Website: home-depot
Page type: account-dashboard
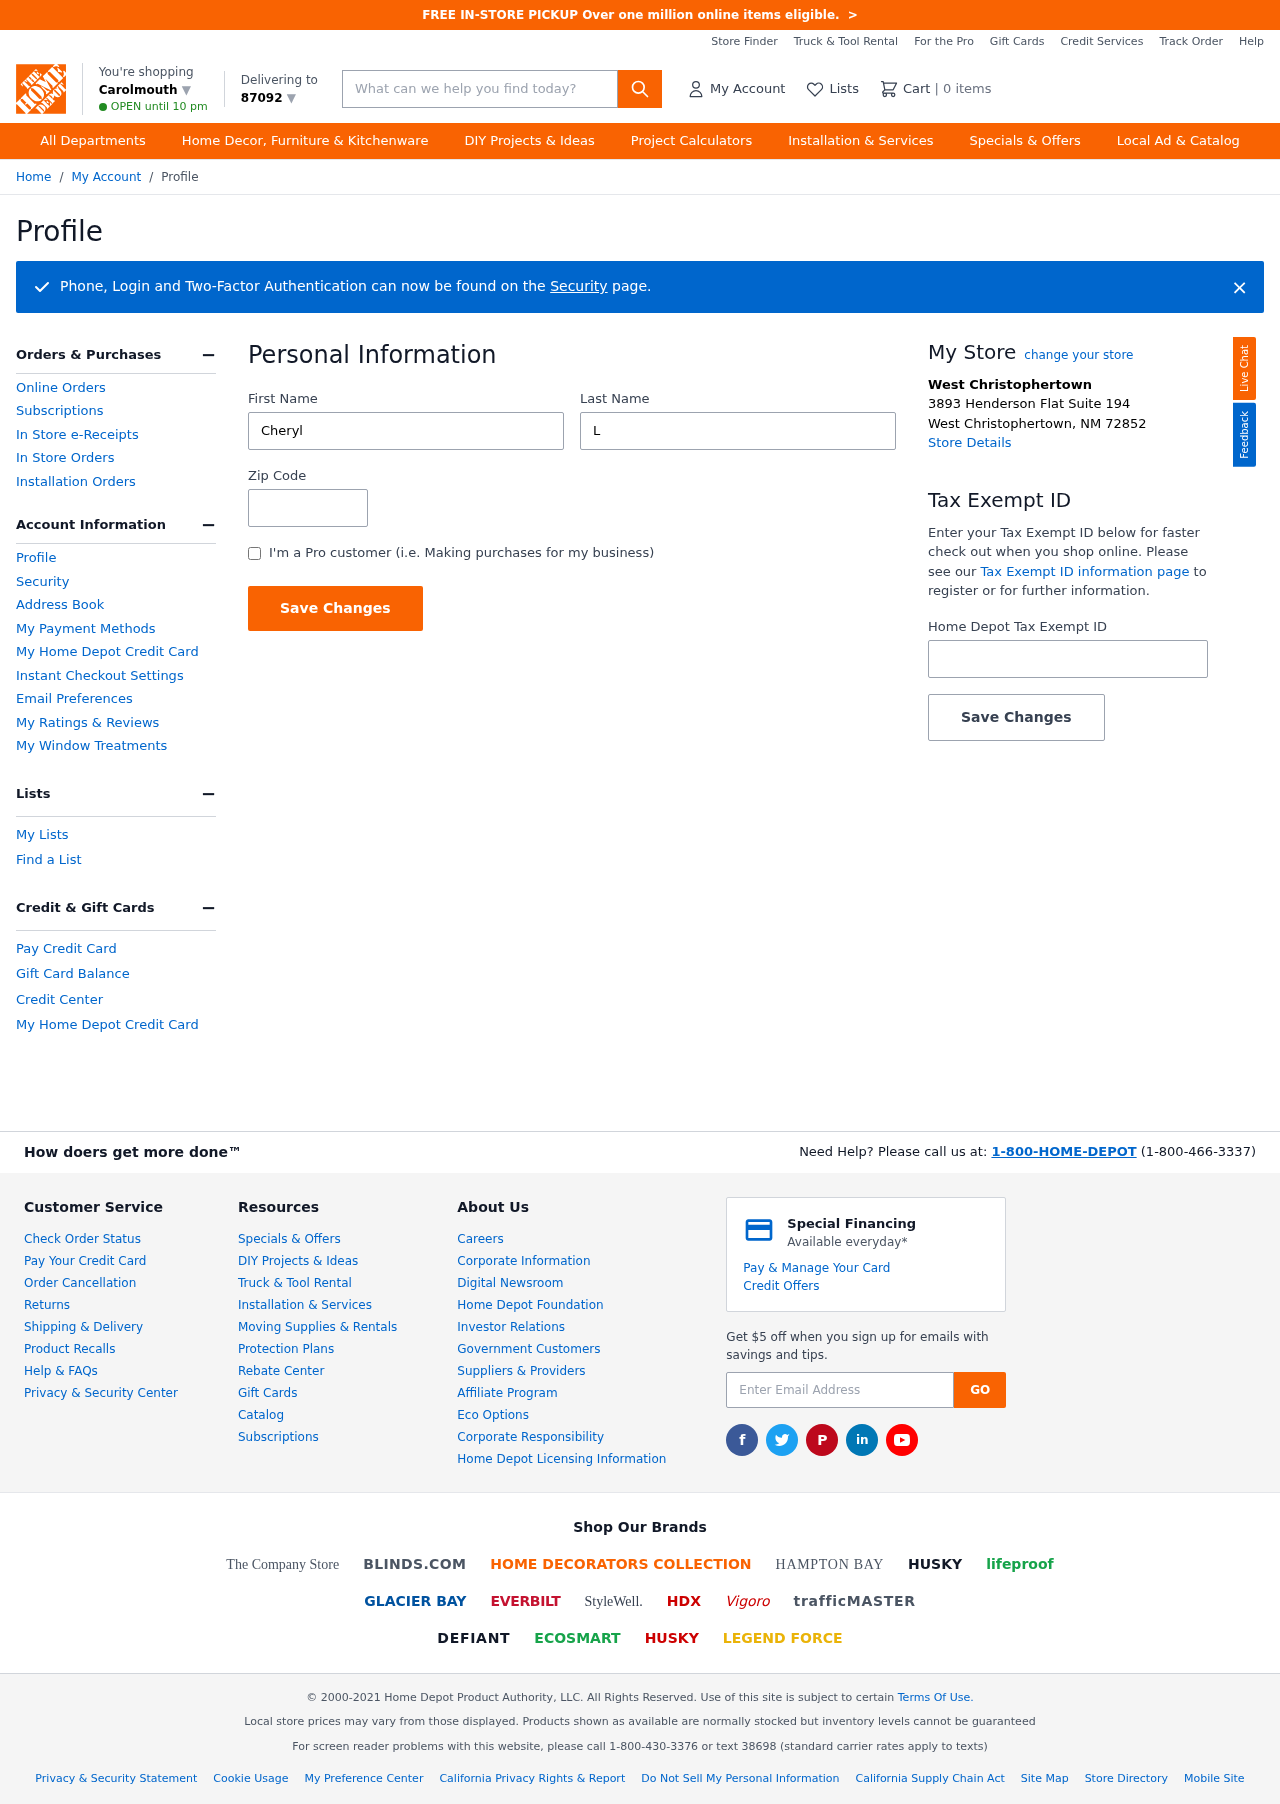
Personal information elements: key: PII_CITY
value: Carolmouth ▼
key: PII_FIRSTNAME
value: Cheryl
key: PII_LASTNAME
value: Lopez
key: PII_LOCATION1_CITY
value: West Christophertown
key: PII_LOCATION1_CITY_STATE_ZIP
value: West Christophertown, NM 72852
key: PII_LOCATION1_STREET
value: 3893 Henderson Flat Suite 194
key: PII_POSTCODE
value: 87092 ▼
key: PII_POSTCODE
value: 87092
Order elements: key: ORDER_NUM_ITEMS
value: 0
Search elements: key: HEADER_SEARCH
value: What can we help you find today?